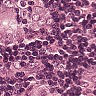
Metastatic tissue present: yes